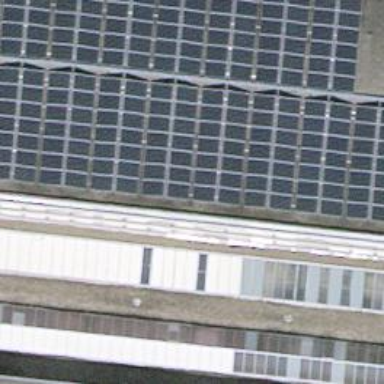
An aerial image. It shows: Solar photovoltaic panel generator.